【题型】选择题　【知识点】解析几何　【难度】easy
\\
\noindent (23 - 24 高二下·上海青浦·期中) 已知点 $A(2,-3),B(-5,-2)$，若直线 $l:mx - y + m + 1 = 0$ 与线段 $AB$（含端点）有公共点，则实数 $m$ 的取值范围为（） \\
\noindent A. $\left[-\frac{4}{3},\frac{3}{4}\right]$ \\
\noindent B. $\left(-\infty,-\frac{4}{3}\right]\cup\left[\frac{3}{4},+\infty\right)$ \\
\noindent C. $\left[-\frac{3}{4},\frac{4}{3}\right]$ \\
\noindent D. $\left(-\infty,-\frac{3}{4}\right]\cup\left[\frac{4}{3},+\infty\right)$ \\[0.5em]
【解答】
\noindent \textbf{【答案】} B \\[0.5em]

% 分析部分
\noindent \textbf{【分析】} \\
\noindent 根据已知条件及直线的点斜式方程求出定点，直线与线段有交点，结合图形可得直线斜率的范围，利用直线的斜率公式即可求解。 \\[0.5em]

% 详解部分
\noindent \textbf{【详解】} \\
\noindent 由 $mx - y + m + 1 = 0$，得 $y - 1 = m(x + 1)$， \\
\noindent 所以直线 $l$ 的方程恒过定点 $P(-1,1)$，斜率为 $m$。 \\
\noindent 因为 $A(2,-3),B(-5,-2)$， \\
\noindent 所以 $k_{PA} = \frac{-3 - 1}{2 + 1} = -\frac{4}{3}$，$k_{PB} = \frac{-2 - 1}{-5 + 1} = \frac{3}{4}$。 \\
\noindent 由题意可知，作出图形如图所示， \\[0.5em]

\noindent 由图象可知，$m \geq \frac{3}{4}$ 或 $m \leq -\frac{4}{3}$， \\
\noindent 所以实数 $m$ 的取值范围为 $\left(-\infty,-\frac{4}{3}\right]\cup\left[\frac{3}{4},+\infty\right)$。 \\
\noindent 故选：B。
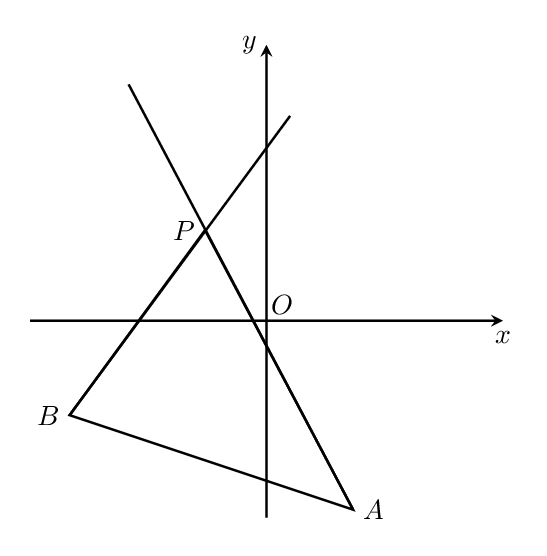